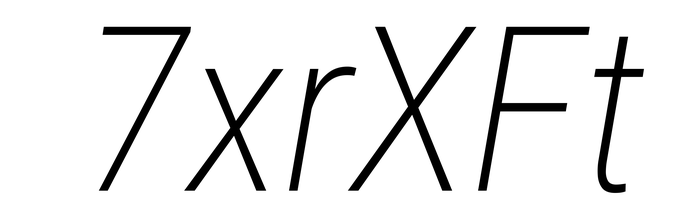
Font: Roboto-Italic_Condensed_ExtraLight_Italic